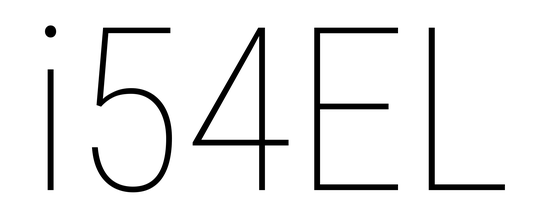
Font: Roboto_Condensed_Thin